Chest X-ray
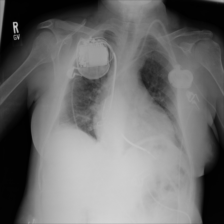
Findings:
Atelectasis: negative
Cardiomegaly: negative
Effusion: positive
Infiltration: negative
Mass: negative
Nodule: negative
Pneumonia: negative
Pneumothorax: negative
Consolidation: negative
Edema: negative
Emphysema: negative
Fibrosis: negative
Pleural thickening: negative
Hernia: negative